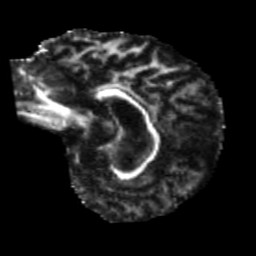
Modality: FA
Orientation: sagittal
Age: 63
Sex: female
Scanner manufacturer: siemens
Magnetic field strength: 3 T
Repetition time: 5.25 s
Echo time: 0.08 s